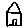
Label: house